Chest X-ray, AP view. Patient: 74 years old, sex F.
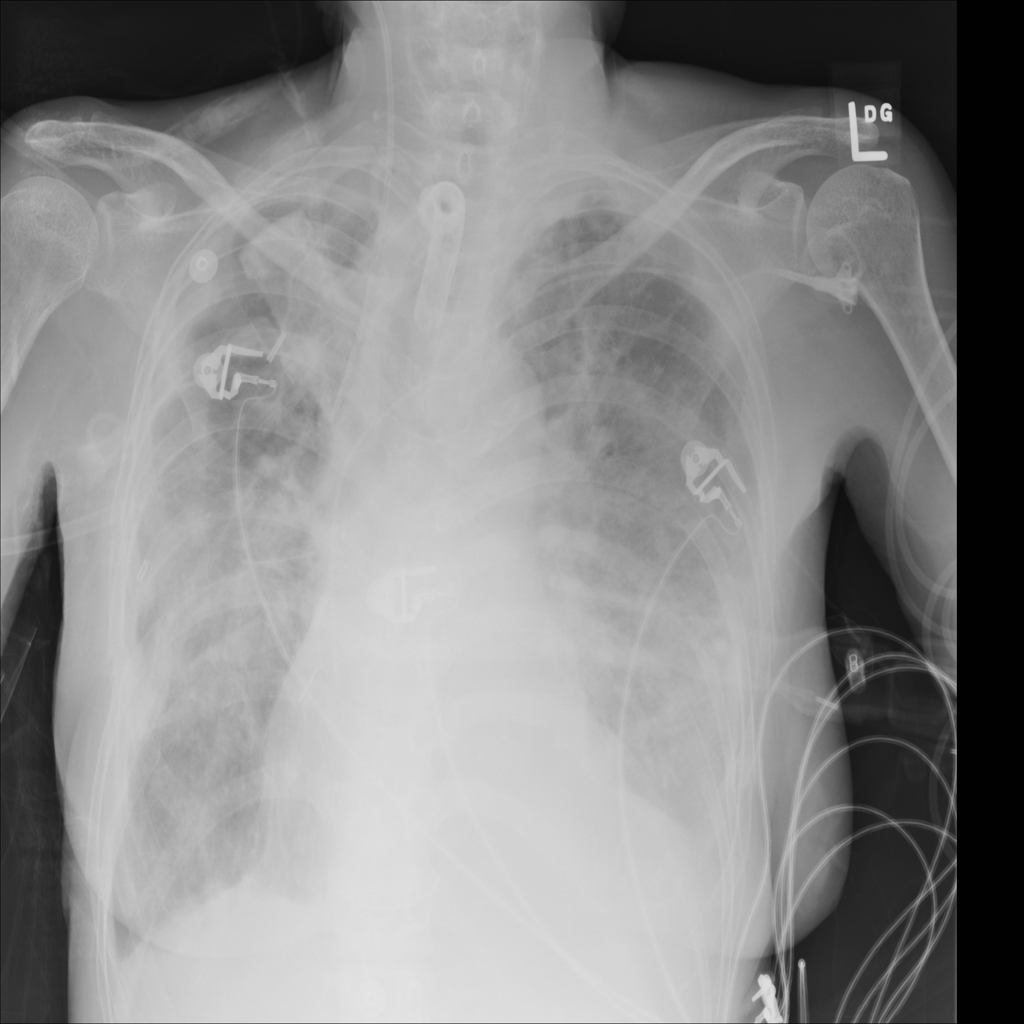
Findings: Infiltration